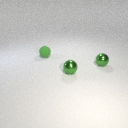
small green rubber sphere to the left of small green metal sphere